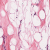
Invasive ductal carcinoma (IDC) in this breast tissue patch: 0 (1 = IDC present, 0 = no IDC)